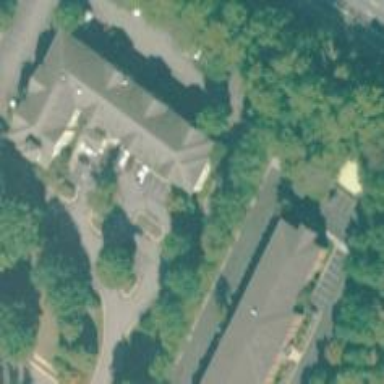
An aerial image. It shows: Commercial hotel building.